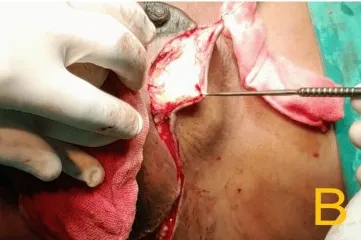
Intra-operative images of mastectomy. Starting with Stewart incision over the right breast.
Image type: medical_photograph (other_medical_photograph)